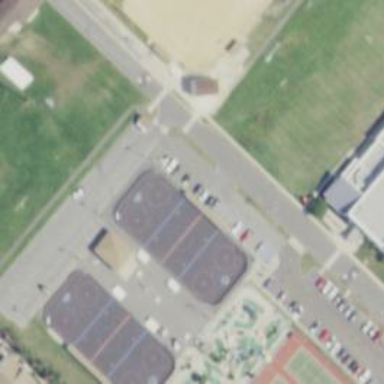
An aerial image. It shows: Hockey pitch for sports and leisure activities.